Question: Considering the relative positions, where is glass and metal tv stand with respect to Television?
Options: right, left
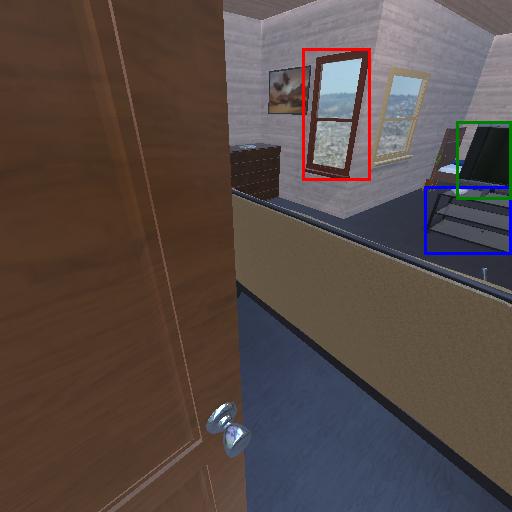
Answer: right